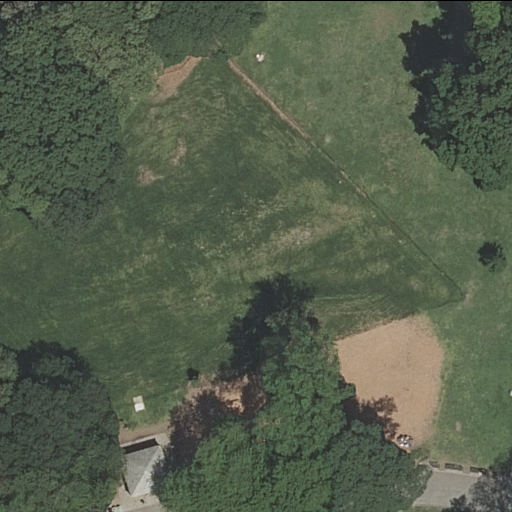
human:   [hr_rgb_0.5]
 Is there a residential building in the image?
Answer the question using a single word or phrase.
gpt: yes

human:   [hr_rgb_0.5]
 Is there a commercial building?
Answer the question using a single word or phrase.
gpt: no

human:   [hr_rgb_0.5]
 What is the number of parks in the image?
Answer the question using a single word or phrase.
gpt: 1

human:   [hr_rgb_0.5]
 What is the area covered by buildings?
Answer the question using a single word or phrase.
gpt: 69m2

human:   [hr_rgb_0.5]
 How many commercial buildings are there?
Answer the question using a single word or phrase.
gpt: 0

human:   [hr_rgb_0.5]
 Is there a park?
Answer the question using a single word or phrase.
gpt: yes

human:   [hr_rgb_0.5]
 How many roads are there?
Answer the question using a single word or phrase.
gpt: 2

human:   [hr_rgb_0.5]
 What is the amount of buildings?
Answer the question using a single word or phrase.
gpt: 1

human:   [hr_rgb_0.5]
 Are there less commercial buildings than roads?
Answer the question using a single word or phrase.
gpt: yes

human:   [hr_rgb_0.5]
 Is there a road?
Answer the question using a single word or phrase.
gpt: yes

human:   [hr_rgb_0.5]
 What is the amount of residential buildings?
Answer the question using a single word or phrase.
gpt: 1

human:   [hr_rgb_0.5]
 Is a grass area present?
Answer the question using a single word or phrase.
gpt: yes

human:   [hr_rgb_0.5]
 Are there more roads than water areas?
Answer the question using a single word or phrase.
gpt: yes

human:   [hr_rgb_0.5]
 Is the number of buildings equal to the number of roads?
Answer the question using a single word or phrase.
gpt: no

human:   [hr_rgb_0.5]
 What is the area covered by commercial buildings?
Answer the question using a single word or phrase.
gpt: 0m2

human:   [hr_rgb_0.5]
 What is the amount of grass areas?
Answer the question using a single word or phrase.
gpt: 1

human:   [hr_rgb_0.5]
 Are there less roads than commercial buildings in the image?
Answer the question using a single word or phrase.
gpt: no

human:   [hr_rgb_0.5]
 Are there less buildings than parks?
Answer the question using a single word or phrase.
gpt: no

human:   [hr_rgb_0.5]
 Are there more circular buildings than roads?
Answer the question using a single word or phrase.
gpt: no

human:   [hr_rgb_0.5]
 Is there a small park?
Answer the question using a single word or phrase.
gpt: no

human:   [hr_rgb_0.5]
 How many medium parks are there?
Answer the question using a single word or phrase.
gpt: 0

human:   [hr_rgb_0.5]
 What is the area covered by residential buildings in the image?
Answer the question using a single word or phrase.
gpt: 69m2

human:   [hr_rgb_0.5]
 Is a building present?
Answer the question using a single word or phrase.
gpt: yes

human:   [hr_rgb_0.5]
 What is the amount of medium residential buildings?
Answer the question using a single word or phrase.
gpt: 0

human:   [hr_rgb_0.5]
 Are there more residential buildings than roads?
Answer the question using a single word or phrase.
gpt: no

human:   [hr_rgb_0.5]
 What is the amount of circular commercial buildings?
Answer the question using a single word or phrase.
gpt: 0

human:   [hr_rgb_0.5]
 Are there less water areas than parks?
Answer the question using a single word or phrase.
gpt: yes

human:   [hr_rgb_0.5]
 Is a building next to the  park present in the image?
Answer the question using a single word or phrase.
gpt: yes

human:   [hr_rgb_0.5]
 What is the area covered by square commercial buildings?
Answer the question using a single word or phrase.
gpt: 0m2

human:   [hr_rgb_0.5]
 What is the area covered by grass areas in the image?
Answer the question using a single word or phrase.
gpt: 2340m2

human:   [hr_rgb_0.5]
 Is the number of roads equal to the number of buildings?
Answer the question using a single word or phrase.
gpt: no

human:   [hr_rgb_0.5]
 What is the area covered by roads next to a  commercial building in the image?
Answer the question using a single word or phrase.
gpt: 0m2

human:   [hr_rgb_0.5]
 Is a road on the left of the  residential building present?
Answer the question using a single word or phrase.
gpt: no

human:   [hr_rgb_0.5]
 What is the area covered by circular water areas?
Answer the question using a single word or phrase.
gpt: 0m2

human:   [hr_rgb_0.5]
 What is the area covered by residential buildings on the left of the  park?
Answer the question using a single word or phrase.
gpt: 69m2

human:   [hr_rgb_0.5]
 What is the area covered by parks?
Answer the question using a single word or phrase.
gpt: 10633m2

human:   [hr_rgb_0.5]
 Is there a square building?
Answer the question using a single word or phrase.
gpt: no

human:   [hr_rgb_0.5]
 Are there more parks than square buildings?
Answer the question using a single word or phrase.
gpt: yes

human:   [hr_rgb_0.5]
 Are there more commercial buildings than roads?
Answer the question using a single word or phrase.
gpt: no

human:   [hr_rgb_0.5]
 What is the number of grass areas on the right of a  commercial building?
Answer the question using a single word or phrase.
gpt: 0

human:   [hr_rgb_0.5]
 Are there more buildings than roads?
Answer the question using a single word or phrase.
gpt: no

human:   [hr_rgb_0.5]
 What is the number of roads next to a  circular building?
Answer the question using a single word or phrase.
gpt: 0

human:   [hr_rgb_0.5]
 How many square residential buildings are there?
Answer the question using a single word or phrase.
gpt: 0

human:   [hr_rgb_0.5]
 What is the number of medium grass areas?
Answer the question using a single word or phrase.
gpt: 0

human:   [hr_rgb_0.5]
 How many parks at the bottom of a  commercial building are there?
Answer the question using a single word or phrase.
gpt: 0

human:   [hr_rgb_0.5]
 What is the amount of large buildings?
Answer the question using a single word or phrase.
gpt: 0

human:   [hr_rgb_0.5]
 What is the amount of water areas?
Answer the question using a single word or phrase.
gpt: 0

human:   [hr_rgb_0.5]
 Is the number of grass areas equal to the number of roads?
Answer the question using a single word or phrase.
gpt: no

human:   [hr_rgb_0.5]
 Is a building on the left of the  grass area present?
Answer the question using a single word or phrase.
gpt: no

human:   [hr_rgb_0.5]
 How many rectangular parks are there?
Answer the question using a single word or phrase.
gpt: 1

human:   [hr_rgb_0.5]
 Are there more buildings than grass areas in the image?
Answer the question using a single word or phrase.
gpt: no

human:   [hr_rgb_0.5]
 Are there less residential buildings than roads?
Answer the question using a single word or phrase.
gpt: yes

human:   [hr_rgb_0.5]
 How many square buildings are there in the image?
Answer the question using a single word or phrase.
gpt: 0

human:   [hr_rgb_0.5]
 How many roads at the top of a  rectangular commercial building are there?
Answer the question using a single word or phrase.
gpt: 0

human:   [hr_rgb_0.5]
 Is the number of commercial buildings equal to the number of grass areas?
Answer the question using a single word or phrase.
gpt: no

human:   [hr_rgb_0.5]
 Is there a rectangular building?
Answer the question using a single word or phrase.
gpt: yes

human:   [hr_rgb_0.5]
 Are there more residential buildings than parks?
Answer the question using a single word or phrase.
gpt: no

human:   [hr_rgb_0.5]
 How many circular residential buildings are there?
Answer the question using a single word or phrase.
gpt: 0

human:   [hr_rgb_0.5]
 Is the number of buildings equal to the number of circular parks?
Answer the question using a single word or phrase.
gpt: no

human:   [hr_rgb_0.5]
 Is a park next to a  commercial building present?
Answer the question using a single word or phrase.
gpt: no

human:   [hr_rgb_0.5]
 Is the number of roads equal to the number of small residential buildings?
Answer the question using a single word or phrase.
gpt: no

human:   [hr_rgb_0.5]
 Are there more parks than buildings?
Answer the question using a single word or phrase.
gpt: no

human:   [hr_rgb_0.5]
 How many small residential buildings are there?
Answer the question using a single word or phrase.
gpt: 1

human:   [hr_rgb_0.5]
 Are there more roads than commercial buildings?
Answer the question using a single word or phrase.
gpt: yes